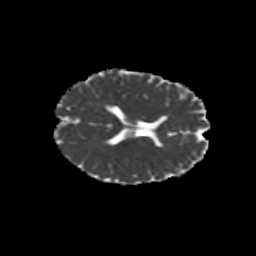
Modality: MD
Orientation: axial
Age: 24
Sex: female
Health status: healthy
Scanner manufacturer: siemens
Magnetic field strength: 3 T
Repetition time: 10.8 s
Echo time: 0.082 s